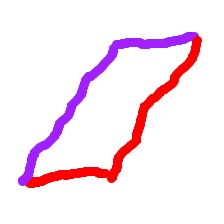
Shape: parallelogram